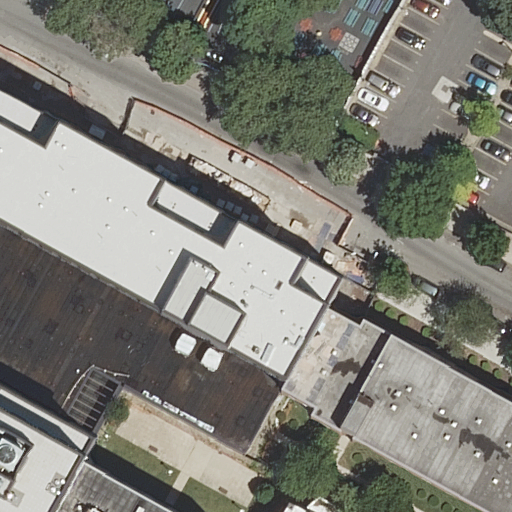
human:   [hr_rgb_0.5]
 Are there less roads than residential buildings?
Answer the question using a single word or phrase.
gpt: yes

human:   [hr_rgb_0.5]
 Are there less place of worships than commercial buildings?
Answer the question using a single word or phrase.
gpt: no

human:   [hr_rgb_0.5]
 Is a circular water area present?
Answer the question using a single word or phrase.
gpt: no

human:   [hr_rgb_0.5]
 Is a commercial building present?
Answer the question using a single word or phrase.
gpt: no

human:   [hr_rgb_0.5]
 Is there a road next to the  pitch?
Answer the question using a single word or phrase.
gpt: yes

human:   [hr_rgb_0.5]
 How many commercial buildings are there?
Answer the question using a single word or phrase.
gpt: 0

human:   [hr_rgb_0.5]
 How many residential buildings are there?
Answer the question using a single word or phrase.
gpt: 4

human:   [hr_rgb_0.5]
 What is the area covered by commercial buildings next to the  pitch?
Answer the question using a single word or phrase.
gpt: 0m2

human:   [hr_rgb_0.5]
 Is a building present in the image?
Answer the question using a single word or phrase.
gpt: yes

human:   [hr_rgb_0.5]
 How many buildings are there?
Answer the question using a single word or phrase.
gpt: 4

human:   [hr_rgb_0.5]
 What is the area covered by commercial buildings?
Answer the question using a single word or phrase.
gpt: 0m2

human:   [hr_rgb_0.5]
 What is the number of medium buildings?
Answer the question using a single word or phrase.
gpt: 1

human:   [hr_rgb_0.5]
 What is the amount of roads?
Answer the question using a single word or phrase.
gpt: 2

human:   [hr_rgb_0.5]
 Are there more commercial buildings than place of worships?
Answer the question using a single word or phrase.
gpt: no

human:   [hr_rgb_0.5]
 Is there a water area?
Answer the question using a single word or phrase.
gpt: no

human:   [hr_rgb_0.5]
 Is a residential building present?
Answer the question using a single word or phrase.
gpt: yes

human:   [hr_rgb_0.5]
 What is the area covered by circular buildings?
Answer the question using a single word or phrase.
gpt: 0m2

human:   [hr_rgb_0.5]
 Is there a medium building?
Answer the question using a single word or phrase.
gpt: yes

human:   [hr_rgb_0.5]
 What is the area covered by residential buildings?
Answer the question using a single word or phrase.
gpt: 4171m2

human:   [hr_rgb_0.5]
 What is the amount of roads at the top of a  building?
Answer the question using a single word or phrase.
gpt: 2

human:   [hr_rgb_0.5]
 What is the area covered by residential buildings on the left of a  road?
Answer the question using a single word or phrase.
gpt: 3938m2

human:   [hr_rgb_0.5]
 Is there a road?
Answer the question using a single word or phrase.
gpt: yes

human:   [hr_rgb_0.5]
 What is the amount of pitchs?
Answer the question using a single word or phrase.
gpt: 1

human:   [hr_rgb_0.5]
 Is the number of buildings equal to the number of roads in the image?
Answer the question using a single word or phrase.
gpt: no

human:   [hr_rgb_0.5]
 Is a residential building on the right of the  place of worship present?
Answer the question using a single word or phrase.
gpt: yes

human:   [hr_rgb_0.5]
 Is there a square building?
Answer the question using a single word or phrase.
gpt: no

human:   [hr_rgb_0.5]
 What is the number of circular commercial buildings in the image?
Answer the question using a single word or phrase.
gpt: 0

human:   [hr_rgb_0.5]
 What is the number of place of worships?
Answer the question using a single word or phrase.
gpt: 1

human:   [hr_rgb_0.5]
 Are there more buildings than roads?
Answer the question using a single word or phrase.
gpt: yes

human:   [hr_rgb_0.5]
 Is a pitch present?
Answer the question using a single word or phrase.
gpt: yes

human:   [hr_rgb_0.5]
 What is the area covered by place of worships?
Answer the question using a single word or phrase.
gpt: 724m2

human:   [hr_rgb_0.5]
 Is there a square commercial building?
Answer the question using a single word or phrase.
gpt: no

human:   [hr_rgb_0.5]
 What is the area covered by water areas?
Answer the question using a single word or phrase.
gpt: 0m2

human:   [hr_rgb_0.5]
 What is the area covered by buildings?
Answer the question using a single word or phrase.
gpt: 4171m2

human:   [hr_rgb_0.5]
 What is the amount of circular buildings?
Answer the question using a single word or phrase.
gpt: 0

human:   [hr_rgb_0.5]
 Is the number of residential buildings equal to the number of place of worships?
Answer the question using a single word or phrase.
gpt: no

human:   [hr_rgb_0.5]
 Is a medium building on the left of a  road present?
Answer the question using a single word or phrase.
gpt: no

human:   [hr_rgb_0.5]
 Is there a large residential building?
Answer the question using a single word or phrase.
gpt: yes

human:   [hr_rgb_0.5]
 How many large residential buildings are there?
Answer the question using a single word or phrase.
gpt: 3

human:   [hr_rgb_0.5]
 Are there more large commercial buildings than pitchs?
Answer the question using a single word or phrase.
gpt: no

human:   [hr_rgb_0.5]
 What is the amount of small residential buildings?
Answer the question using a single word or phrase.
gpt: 0

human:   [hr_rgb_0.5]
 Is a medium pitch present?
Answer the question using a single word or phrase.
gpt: no

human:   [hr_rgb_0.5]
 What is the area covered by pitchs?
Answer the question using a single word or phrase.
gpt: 630m2

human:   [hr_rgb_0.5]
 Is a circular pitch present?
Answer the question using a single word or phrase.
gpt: no

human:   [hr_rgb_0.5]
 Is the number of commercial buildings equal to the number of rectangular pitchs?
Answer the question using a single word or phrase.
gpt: no

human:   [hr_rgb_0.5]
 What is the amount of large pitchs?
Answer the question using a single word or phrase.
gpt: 1

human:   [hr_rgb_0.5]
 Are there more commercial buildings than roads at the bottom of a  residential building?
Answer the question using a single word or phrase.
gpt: no

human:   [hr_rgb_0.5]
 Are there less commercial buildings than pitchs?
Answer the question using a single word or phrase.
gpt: yes

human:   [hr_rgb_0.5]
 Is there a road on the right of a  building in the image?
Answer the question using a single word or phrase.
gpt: yes

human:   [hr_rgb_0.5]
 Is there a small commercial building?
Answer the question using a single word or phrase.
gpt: no

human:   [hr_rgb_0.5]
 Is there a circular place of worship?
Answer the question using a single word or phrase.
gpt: no

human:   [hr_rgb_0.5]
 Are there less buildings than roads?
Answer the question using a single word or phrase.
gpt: no

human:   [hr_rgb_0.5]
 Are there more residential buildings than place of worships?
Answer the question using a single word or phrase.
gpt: yes

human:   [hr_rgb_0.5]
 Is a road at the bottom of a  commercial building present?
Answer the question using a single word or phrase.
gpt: no

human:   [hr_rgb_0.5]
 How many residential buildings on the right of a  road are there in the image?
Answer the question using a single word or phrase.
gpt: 1

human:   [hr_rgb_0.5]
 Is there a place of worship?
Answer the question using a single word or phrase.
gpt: yes

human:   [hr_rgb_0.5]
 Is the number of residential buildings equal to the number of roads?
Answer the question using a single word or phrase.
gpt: no

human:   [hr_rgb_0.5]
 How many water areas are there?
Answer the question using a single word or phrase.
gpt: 0

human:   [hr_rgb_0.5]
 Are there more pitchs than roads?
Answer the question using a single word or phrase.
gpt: no

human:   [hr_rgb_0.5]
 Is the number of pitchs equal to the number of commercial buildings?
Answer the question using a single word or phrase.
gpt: no

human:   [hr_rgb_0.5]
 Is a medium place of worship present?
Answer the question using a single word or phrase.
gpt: no

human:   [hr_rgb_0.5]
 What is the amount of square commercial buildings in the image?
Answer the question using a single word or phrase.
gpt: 0

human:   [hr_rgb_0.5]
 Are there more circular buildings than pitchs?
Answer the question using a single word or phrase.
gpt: no

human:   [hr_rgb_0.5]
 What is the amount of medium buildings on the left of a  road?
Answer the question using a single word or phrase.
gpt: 0